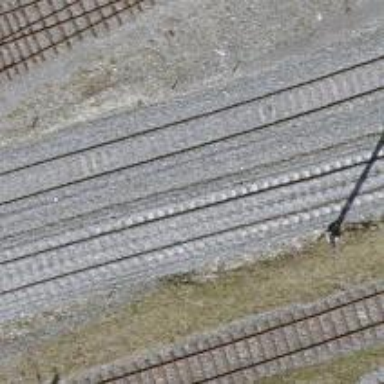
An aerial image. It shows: Railway yard used for servicing trains.